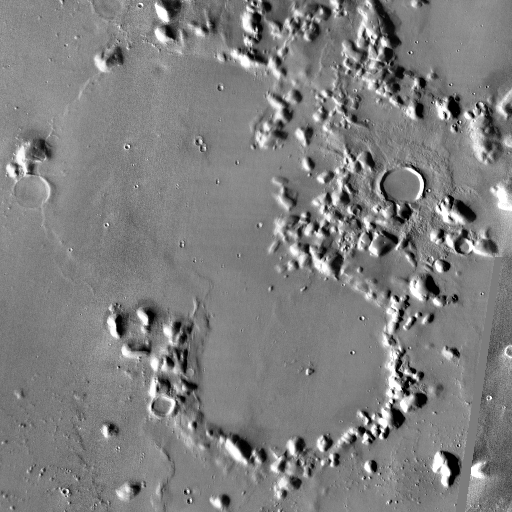
Crater classes present: Background, Other, Layered, Buried